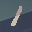
Label: 1